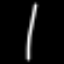
Label: line